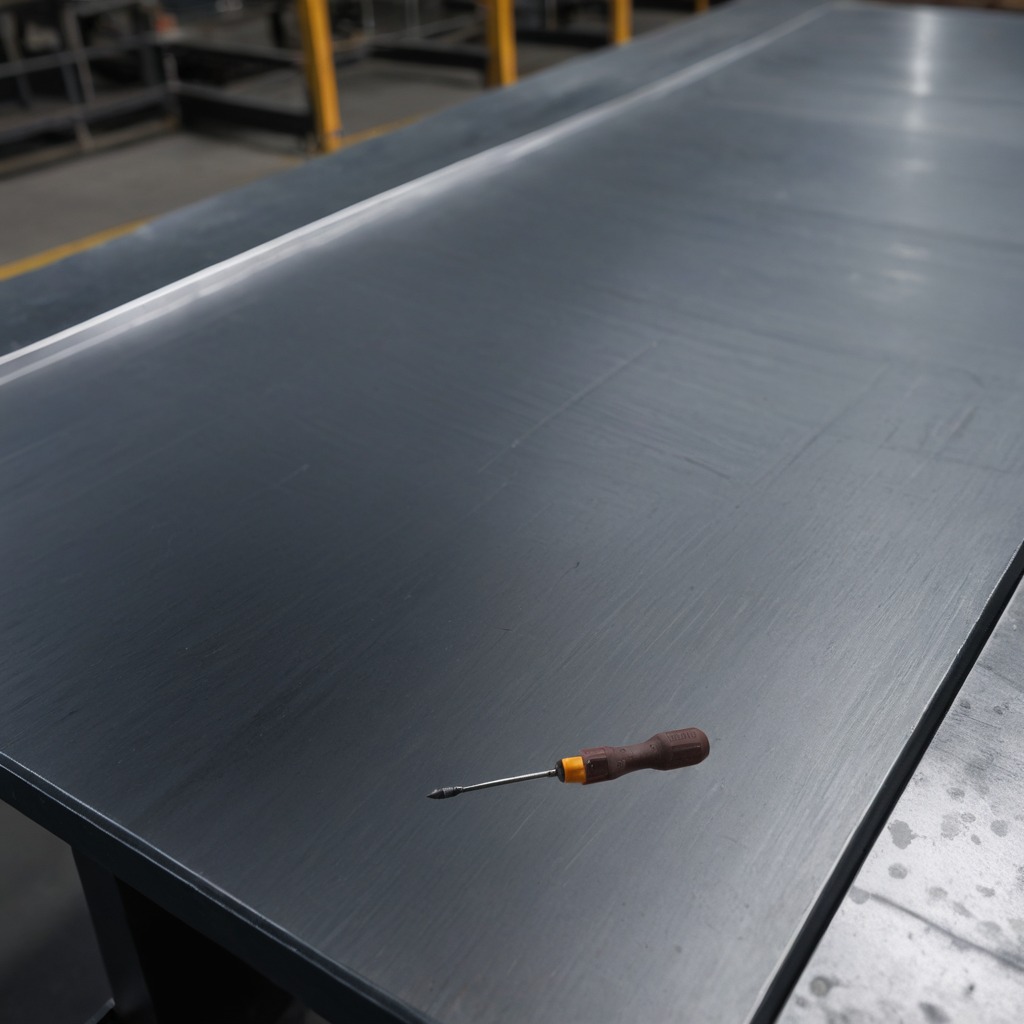
A screwdriver lies on the cold steel table in a mining workshop.